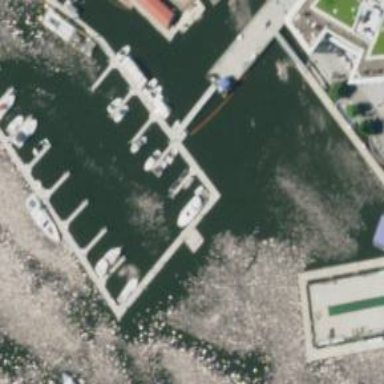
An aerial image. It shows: Man-made pier.